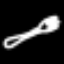
Label: fork